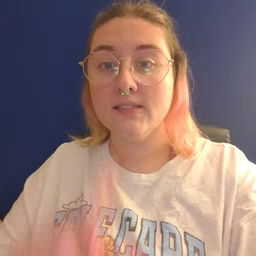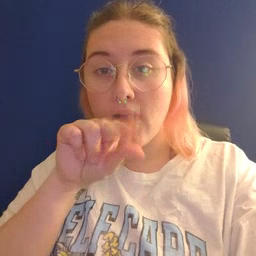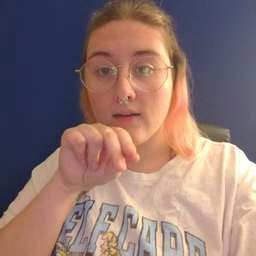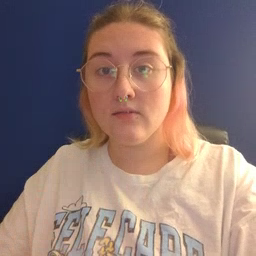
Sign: duck